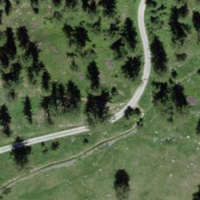
EUNIS habitat code: 44
Species observed at this site:
Chamaenerion angustifolium
Crepis conyzifolia